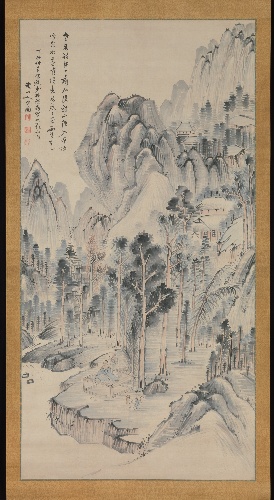
Artist: Okada Beisanjin
Artist bio: Japanese, 1744–1820
Date: 1817
Object type: Hanging scroll
Classification: Paintings
Medium: Hanging scroll; ink and color on paper
Culture: Japan
Period: Edo period (1615–1868)
Dimensions: Image: 70 1/8 x 35 5/8 in. (178.1 x 90.5 cm)
Overall: 91 x 43 1/4in. (231.1 x 109.9 cm)
Department: Asian Art
Credit line: The Harry G. C. Packard Collection of Asian Art, Gift of Harry G. C. Packard, and Purchase, Fletcher, Rogers, Harris Brisbane Dick, and Louis V. Bell Funds, Joseph Pulitzer Bequest, and The Annenberg Fund Inc. Gift, 1975
Accession year: 1975
Repository: Metropolitan Museum of Art, New York, NY
Tags: Mountains|Landscapes